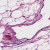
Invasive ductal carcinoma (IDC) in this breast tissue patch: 0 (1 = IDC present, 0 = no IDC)